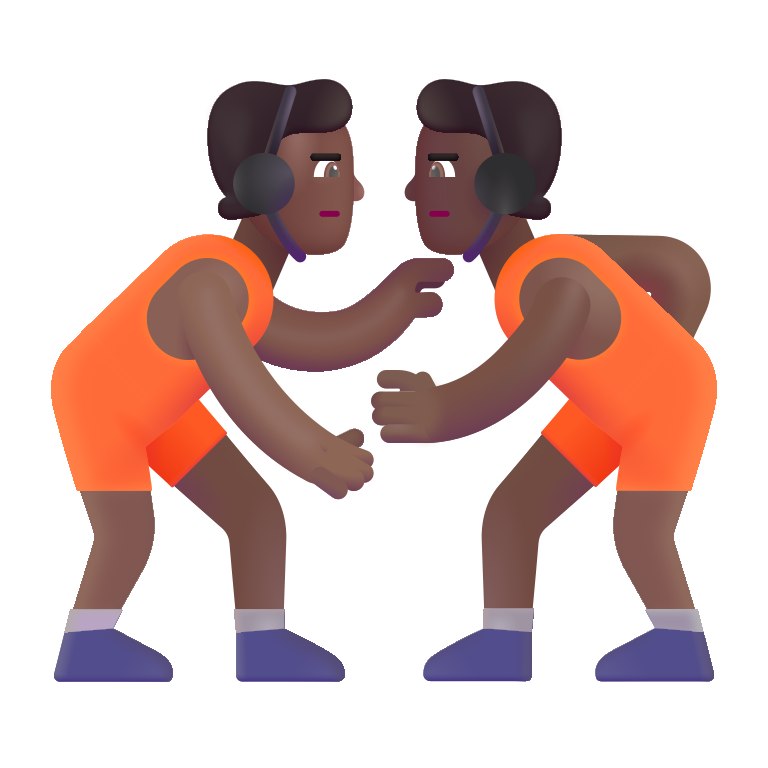
person wrestling color  dark